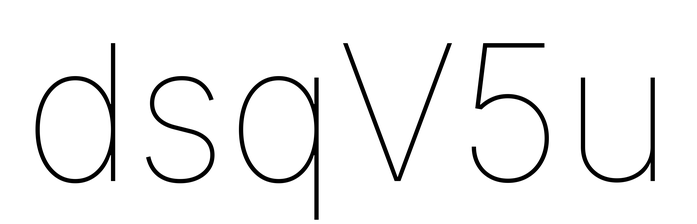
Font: Inter_Thin